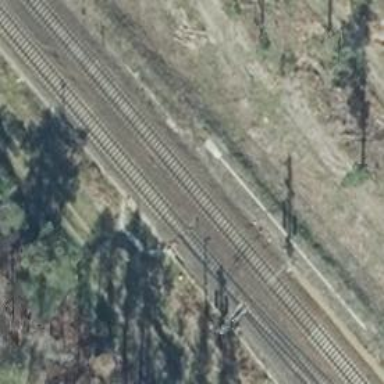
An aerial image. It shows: Railway with electrified contact lines.